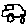
Label: car